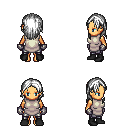
a pixel art fantasy rpg character, female body template, human, tanned skin, white tunic, metal pants, white long hairstyle, metal gloves, black shoes, four views (front, back, left, right), 2x2 character sprite sheet, small pixel art, hard edges, no anti-aliasing